Question: In my javascript app, I have list of clickable options that I am getting from an api.
I want to adjust button size, according to longest text in the button list.
Setting fixed width would not work, because there will be different option text in different pages.
Below I have illustrated how I want to display my buttons.
Currently, my app shows like illustration no.1 but i need to show it like in the 2nd one.
Could any css trick make this happen?

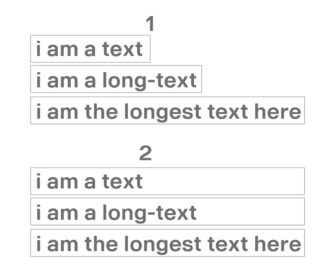
Answer: You can use flex
Flex items can share equal widths if they are siblings.
<URL>
'''
.parent {
display: flex;
}
.container {
display: flex;
flex-direction: column;
}
'''
'''
<div class='parent'>
<div class="container">
<button>label label label label</button>
<button>button</button>
<button>button</button>
<button>button</button>
<button>button button</button>
</div>
</div>
'''